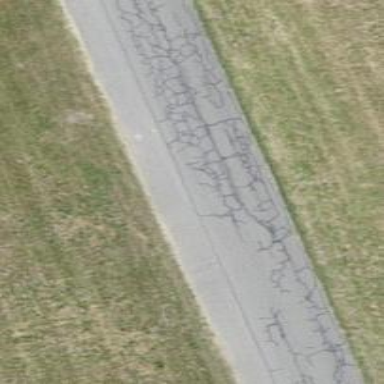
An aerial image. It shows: Passing place on the road.